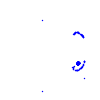
Particle: electron